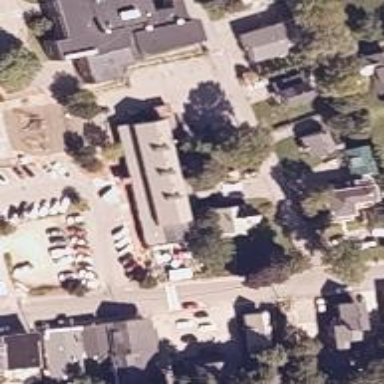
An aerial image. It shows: Post office.